Aerial crown-view tile of a tropical tree (Barro Colorado Island, Panama), acquired 20250512:
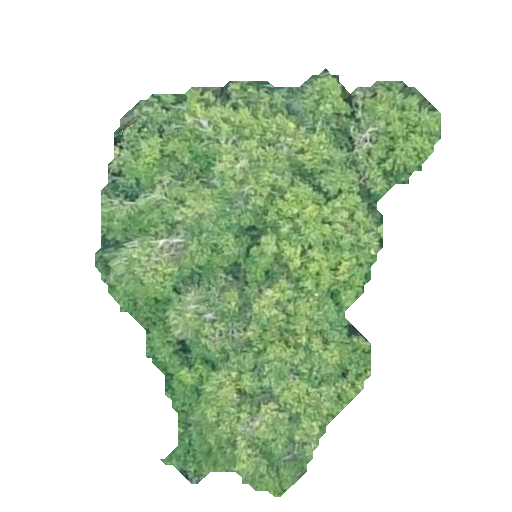
Species: Protium stevensonii
GBIF accepted scientific name: Tetragastris panamensis
Crown area: 137.881 m²